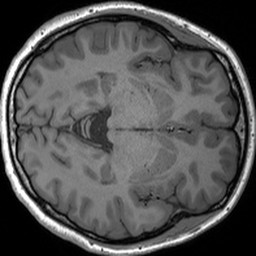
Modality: T1w
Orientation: axial
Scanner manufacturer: siemens
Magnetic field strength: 3 T
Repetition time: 1.54 s
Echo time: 0.00234 s